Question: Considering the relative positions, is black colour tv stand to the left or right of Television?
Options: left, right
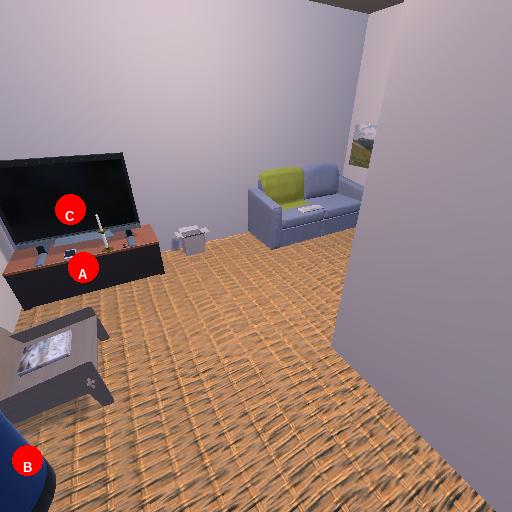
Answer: left